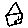
Label: house